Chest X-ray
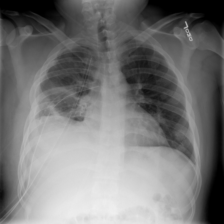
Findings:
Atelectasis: negative
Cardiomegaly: negative
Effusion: negative
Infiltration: positive
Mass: negative
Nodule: positive
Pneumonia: negative
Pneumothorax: positive
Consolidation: negative
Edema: negative
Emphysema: negative
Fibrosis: negative
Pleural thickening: negative
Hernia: negative